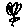
Label: flower